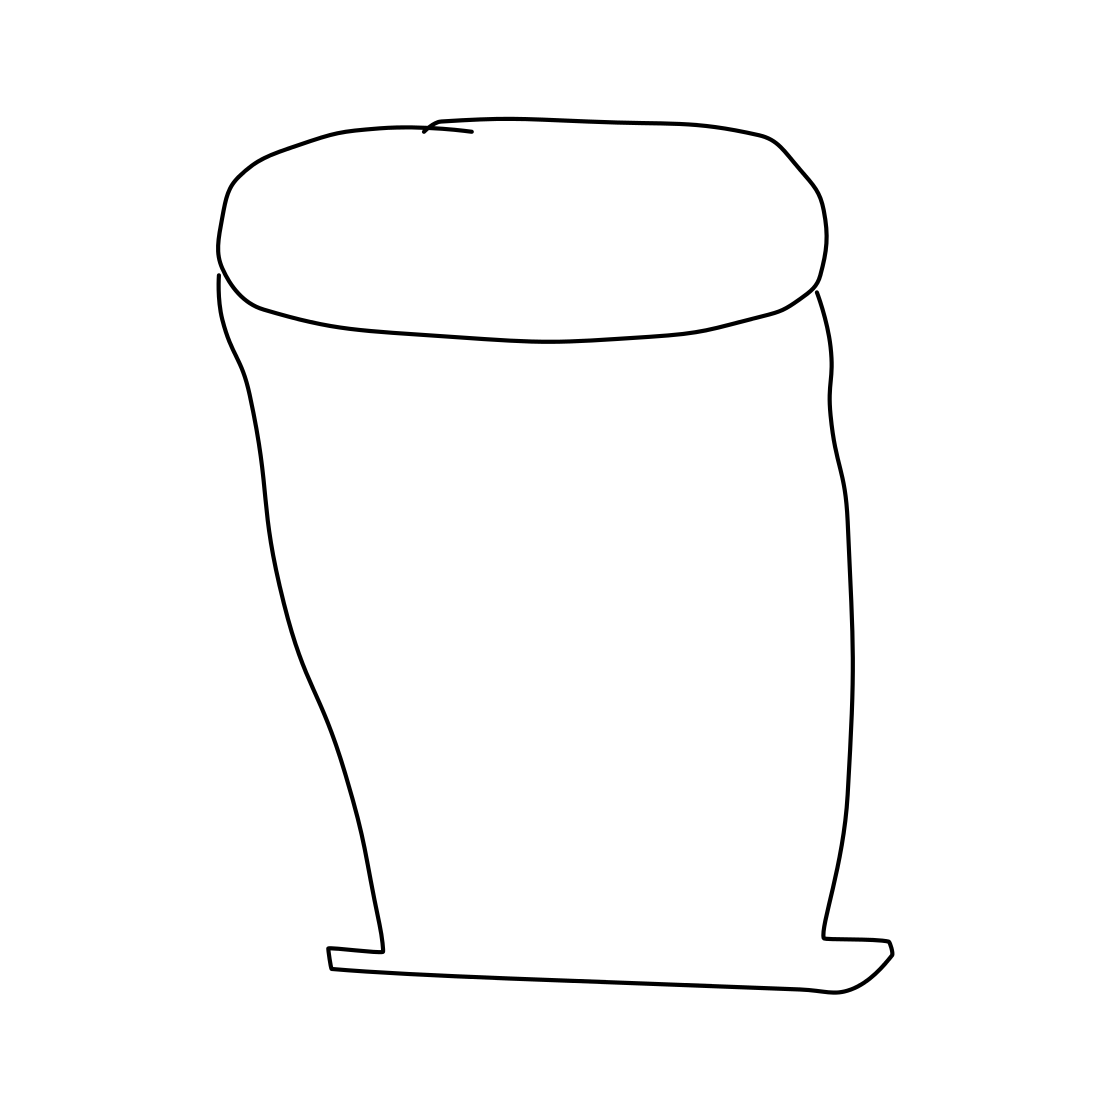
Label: cup